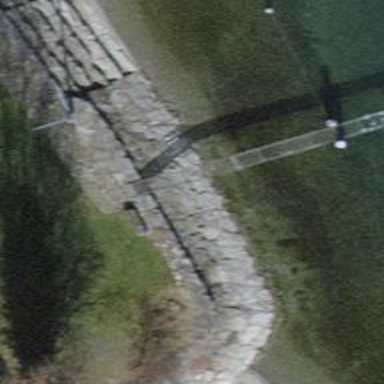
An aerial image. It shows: Man-made pier.